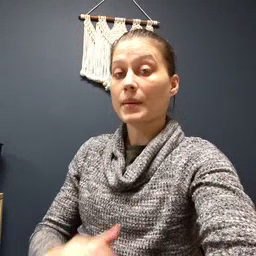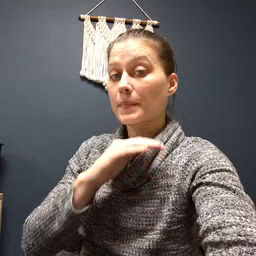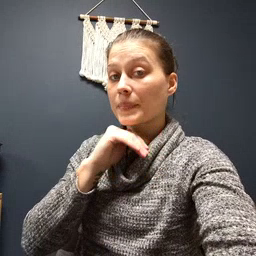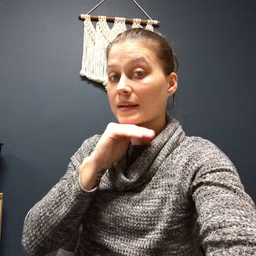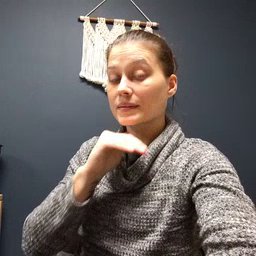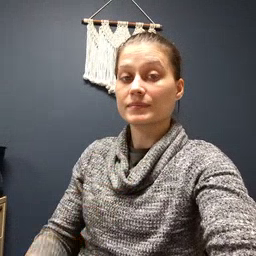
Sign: pig